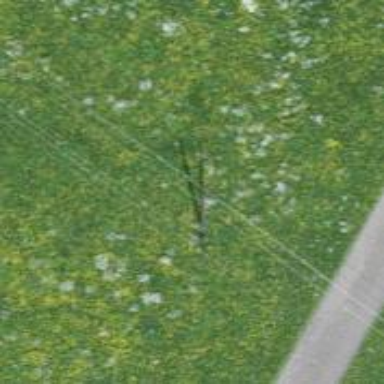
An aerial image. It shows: Power pole.